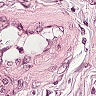
Metastatic tissue present: yes